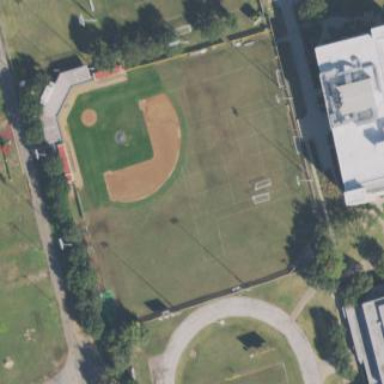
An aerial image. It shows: Baseball pitch for leisure land activities.